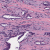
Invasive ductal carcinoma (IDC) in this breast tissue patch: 1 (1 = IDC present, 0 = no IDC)